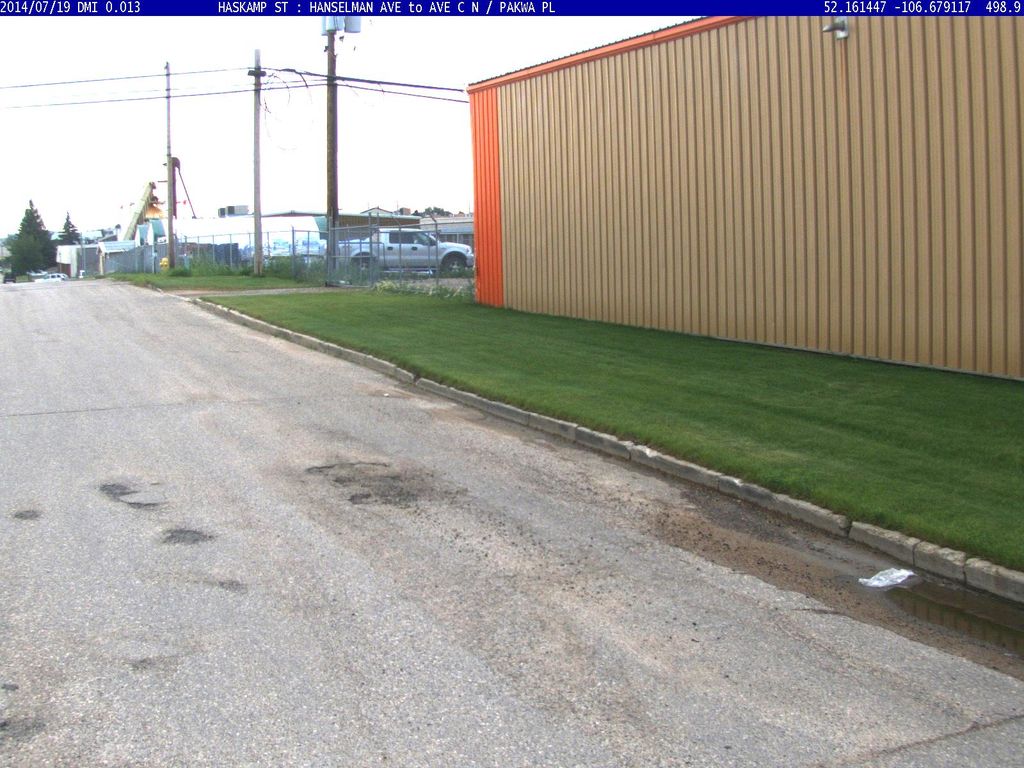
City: saskatoon